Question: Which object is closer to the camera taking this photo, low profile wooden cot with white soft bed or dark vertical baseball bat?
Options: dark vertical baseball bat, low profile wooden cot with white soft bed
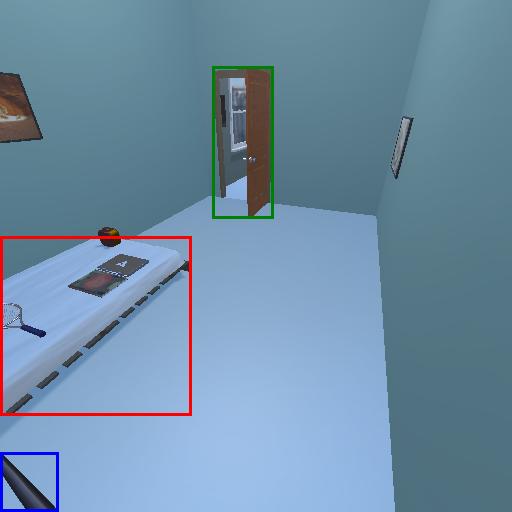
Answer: dark vertical baseball bat